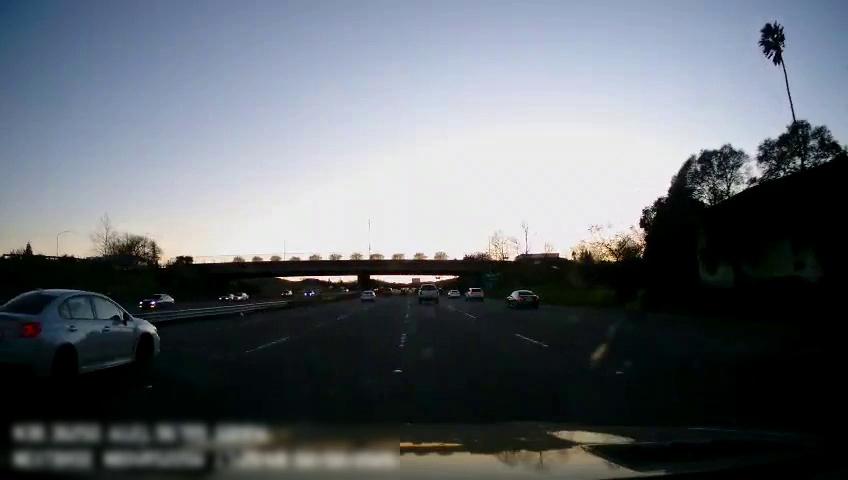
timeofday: Dusk/Dawn/Twilight
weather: Cloudy
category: Drivable Space
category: Vehicles | Car
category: Vehicles | SUV
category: Vehicles | SUV
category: Vehicles | Truck
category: Vehicles | Car
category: Vehicles | Car
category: Vehicles | SUV
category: Vehicles | SUV
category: Vehicles | Car
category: Vehicles | Truck
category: Vehicles | Car
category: Lanes | Current Lane
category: Lanes | Current Lane
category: Lanes | Alternate Lane